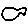
Label: fish